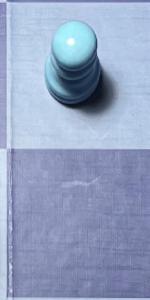
Label: Empty